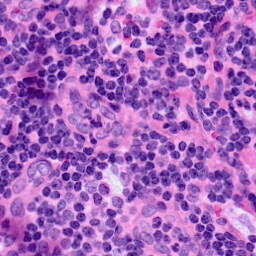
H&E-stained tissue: LymphNode